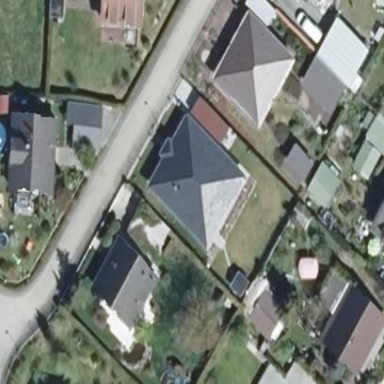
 oriented along the building and colored grey."